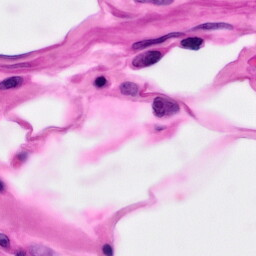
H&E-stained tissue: Pancreatic